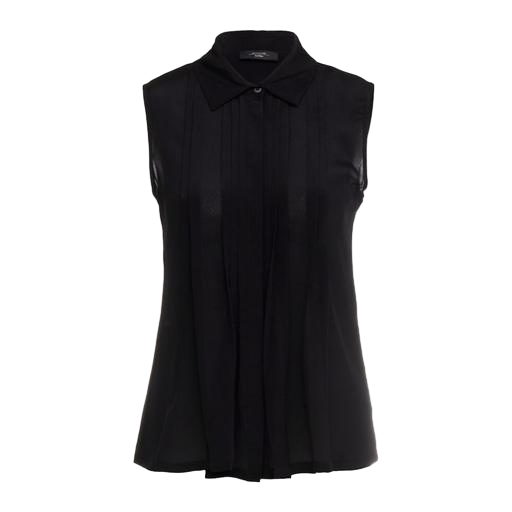
black sleeveless shirt, black romy pleat-front top, black nic+zoe minimalist pleat front top, white background